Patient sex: M
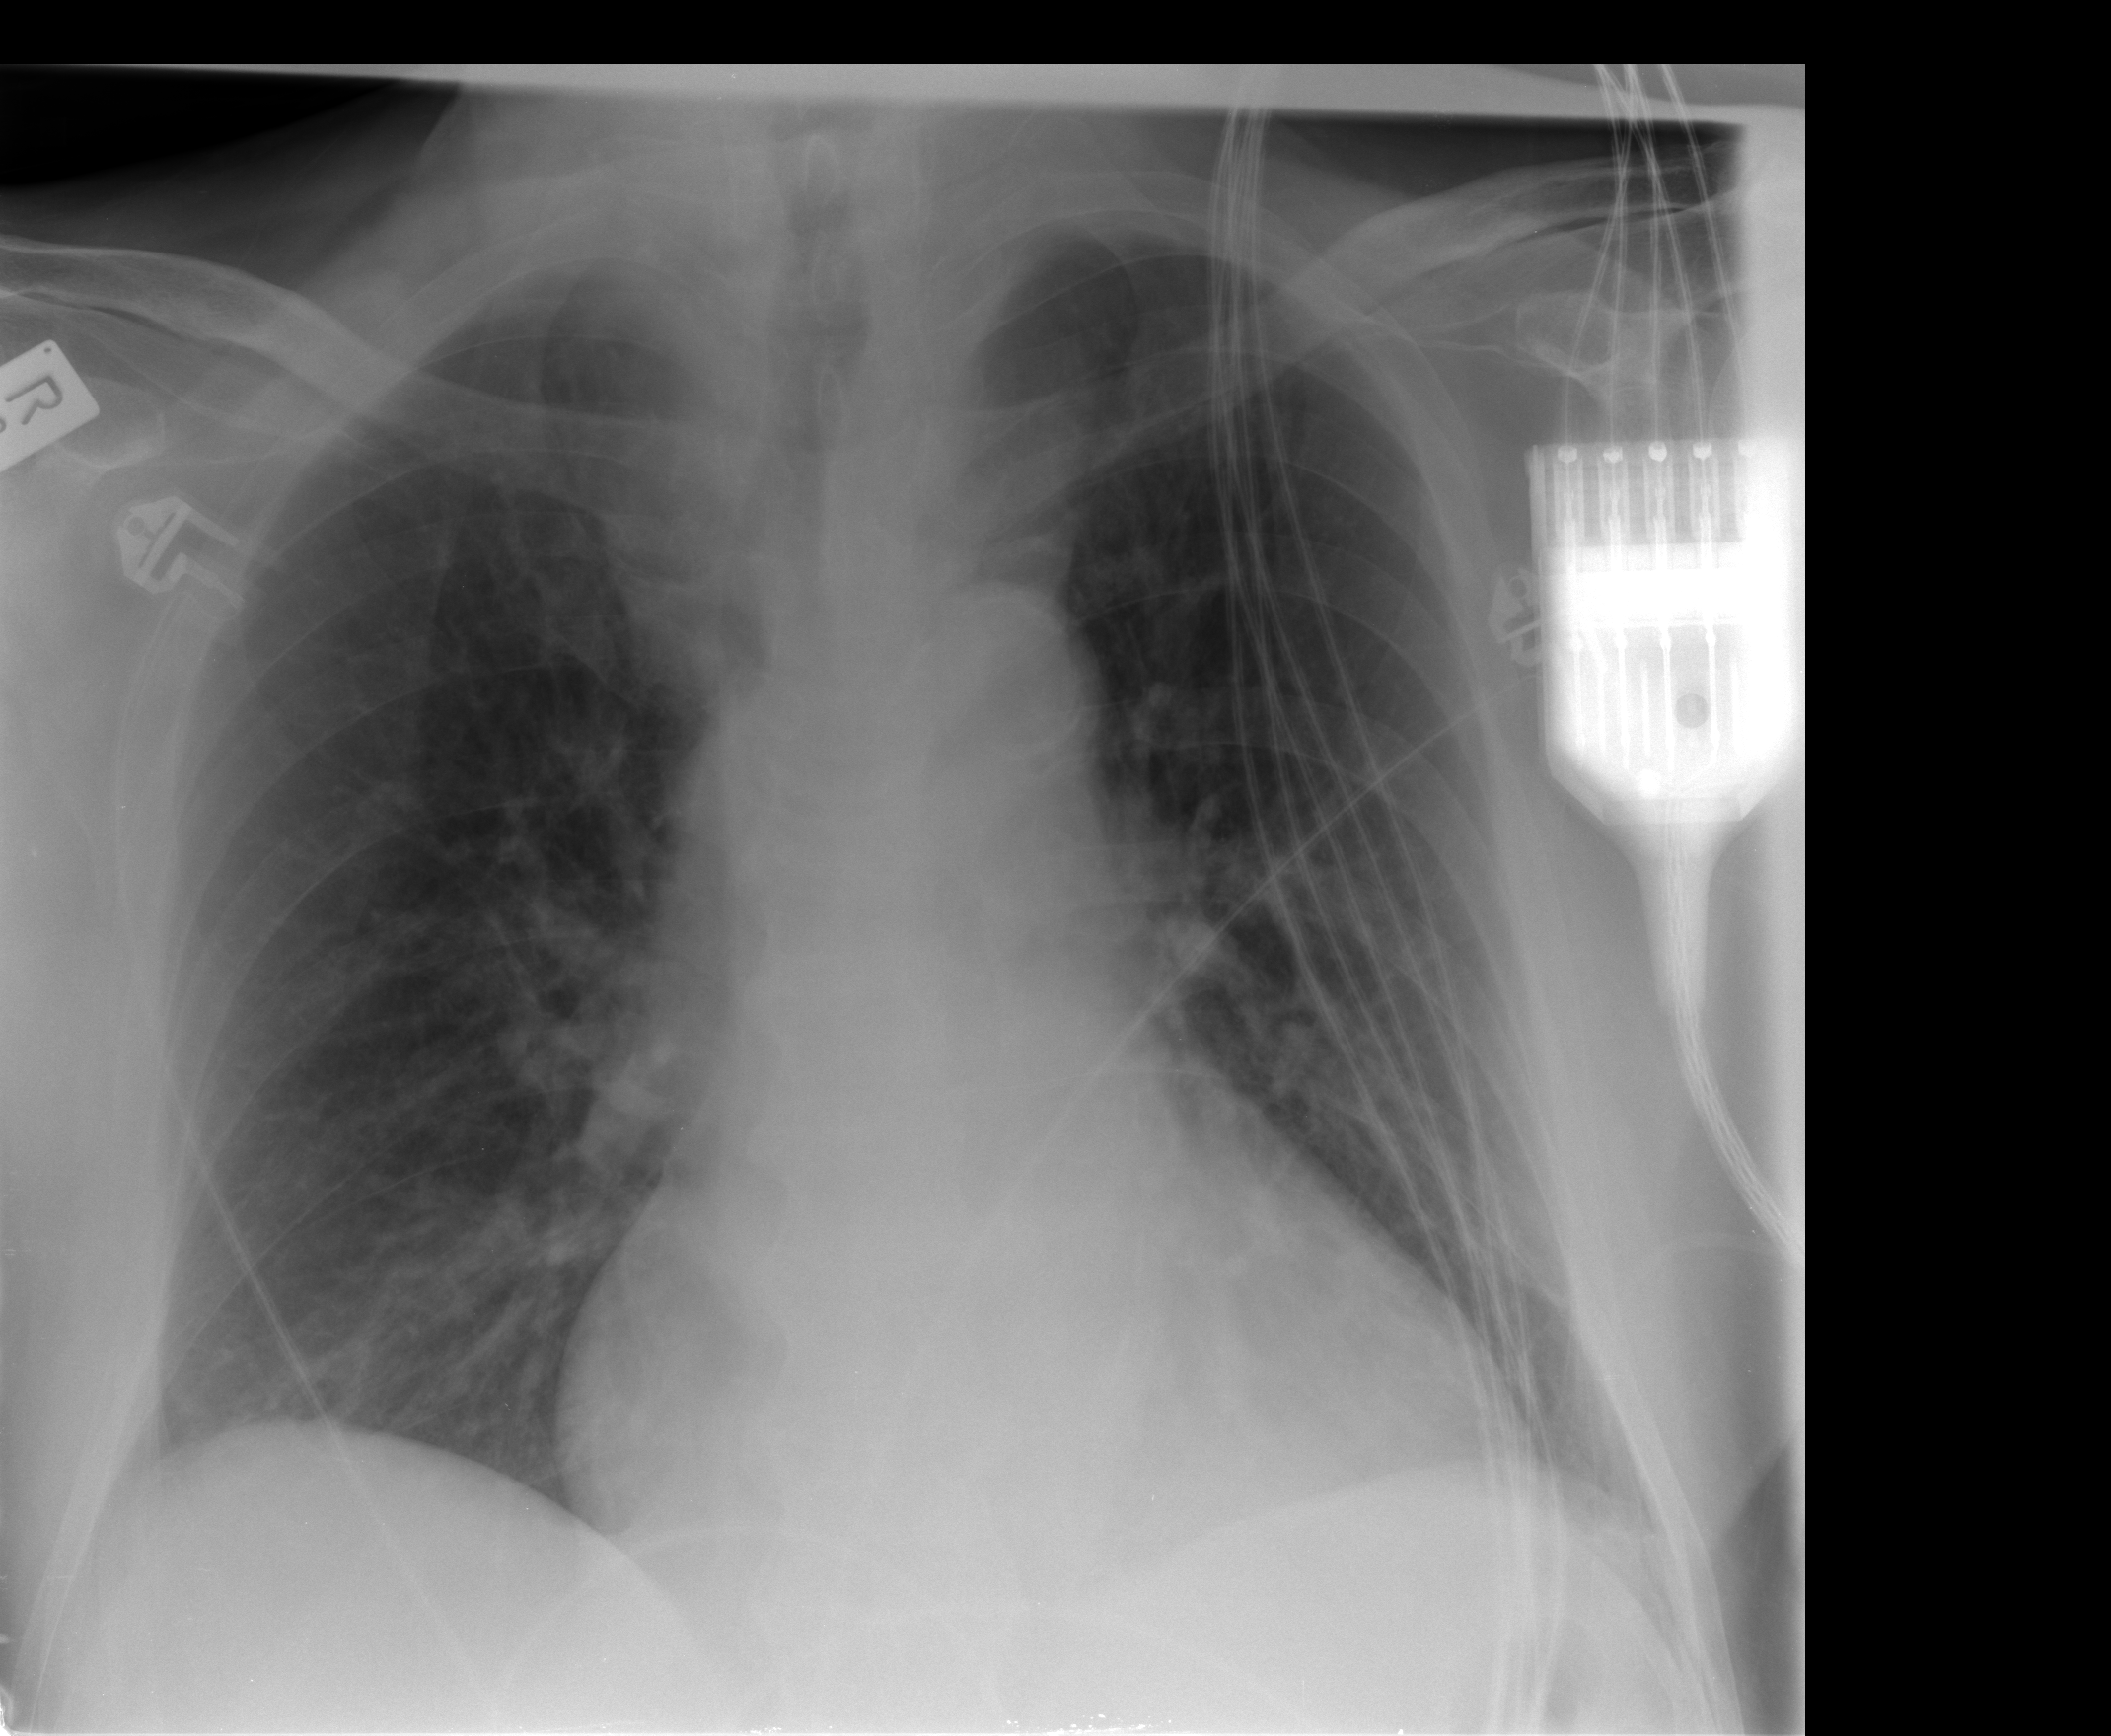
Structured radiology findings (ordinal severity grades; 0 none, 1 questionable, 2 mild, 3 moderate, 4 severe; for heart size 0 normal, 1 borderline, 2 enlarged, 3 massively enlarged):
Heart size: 2
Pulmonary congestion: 2
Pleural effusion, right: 0
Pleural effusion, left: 0
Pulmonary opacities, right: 0
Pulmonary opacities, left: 0
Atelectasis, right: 0
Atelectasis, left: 0